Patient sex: F
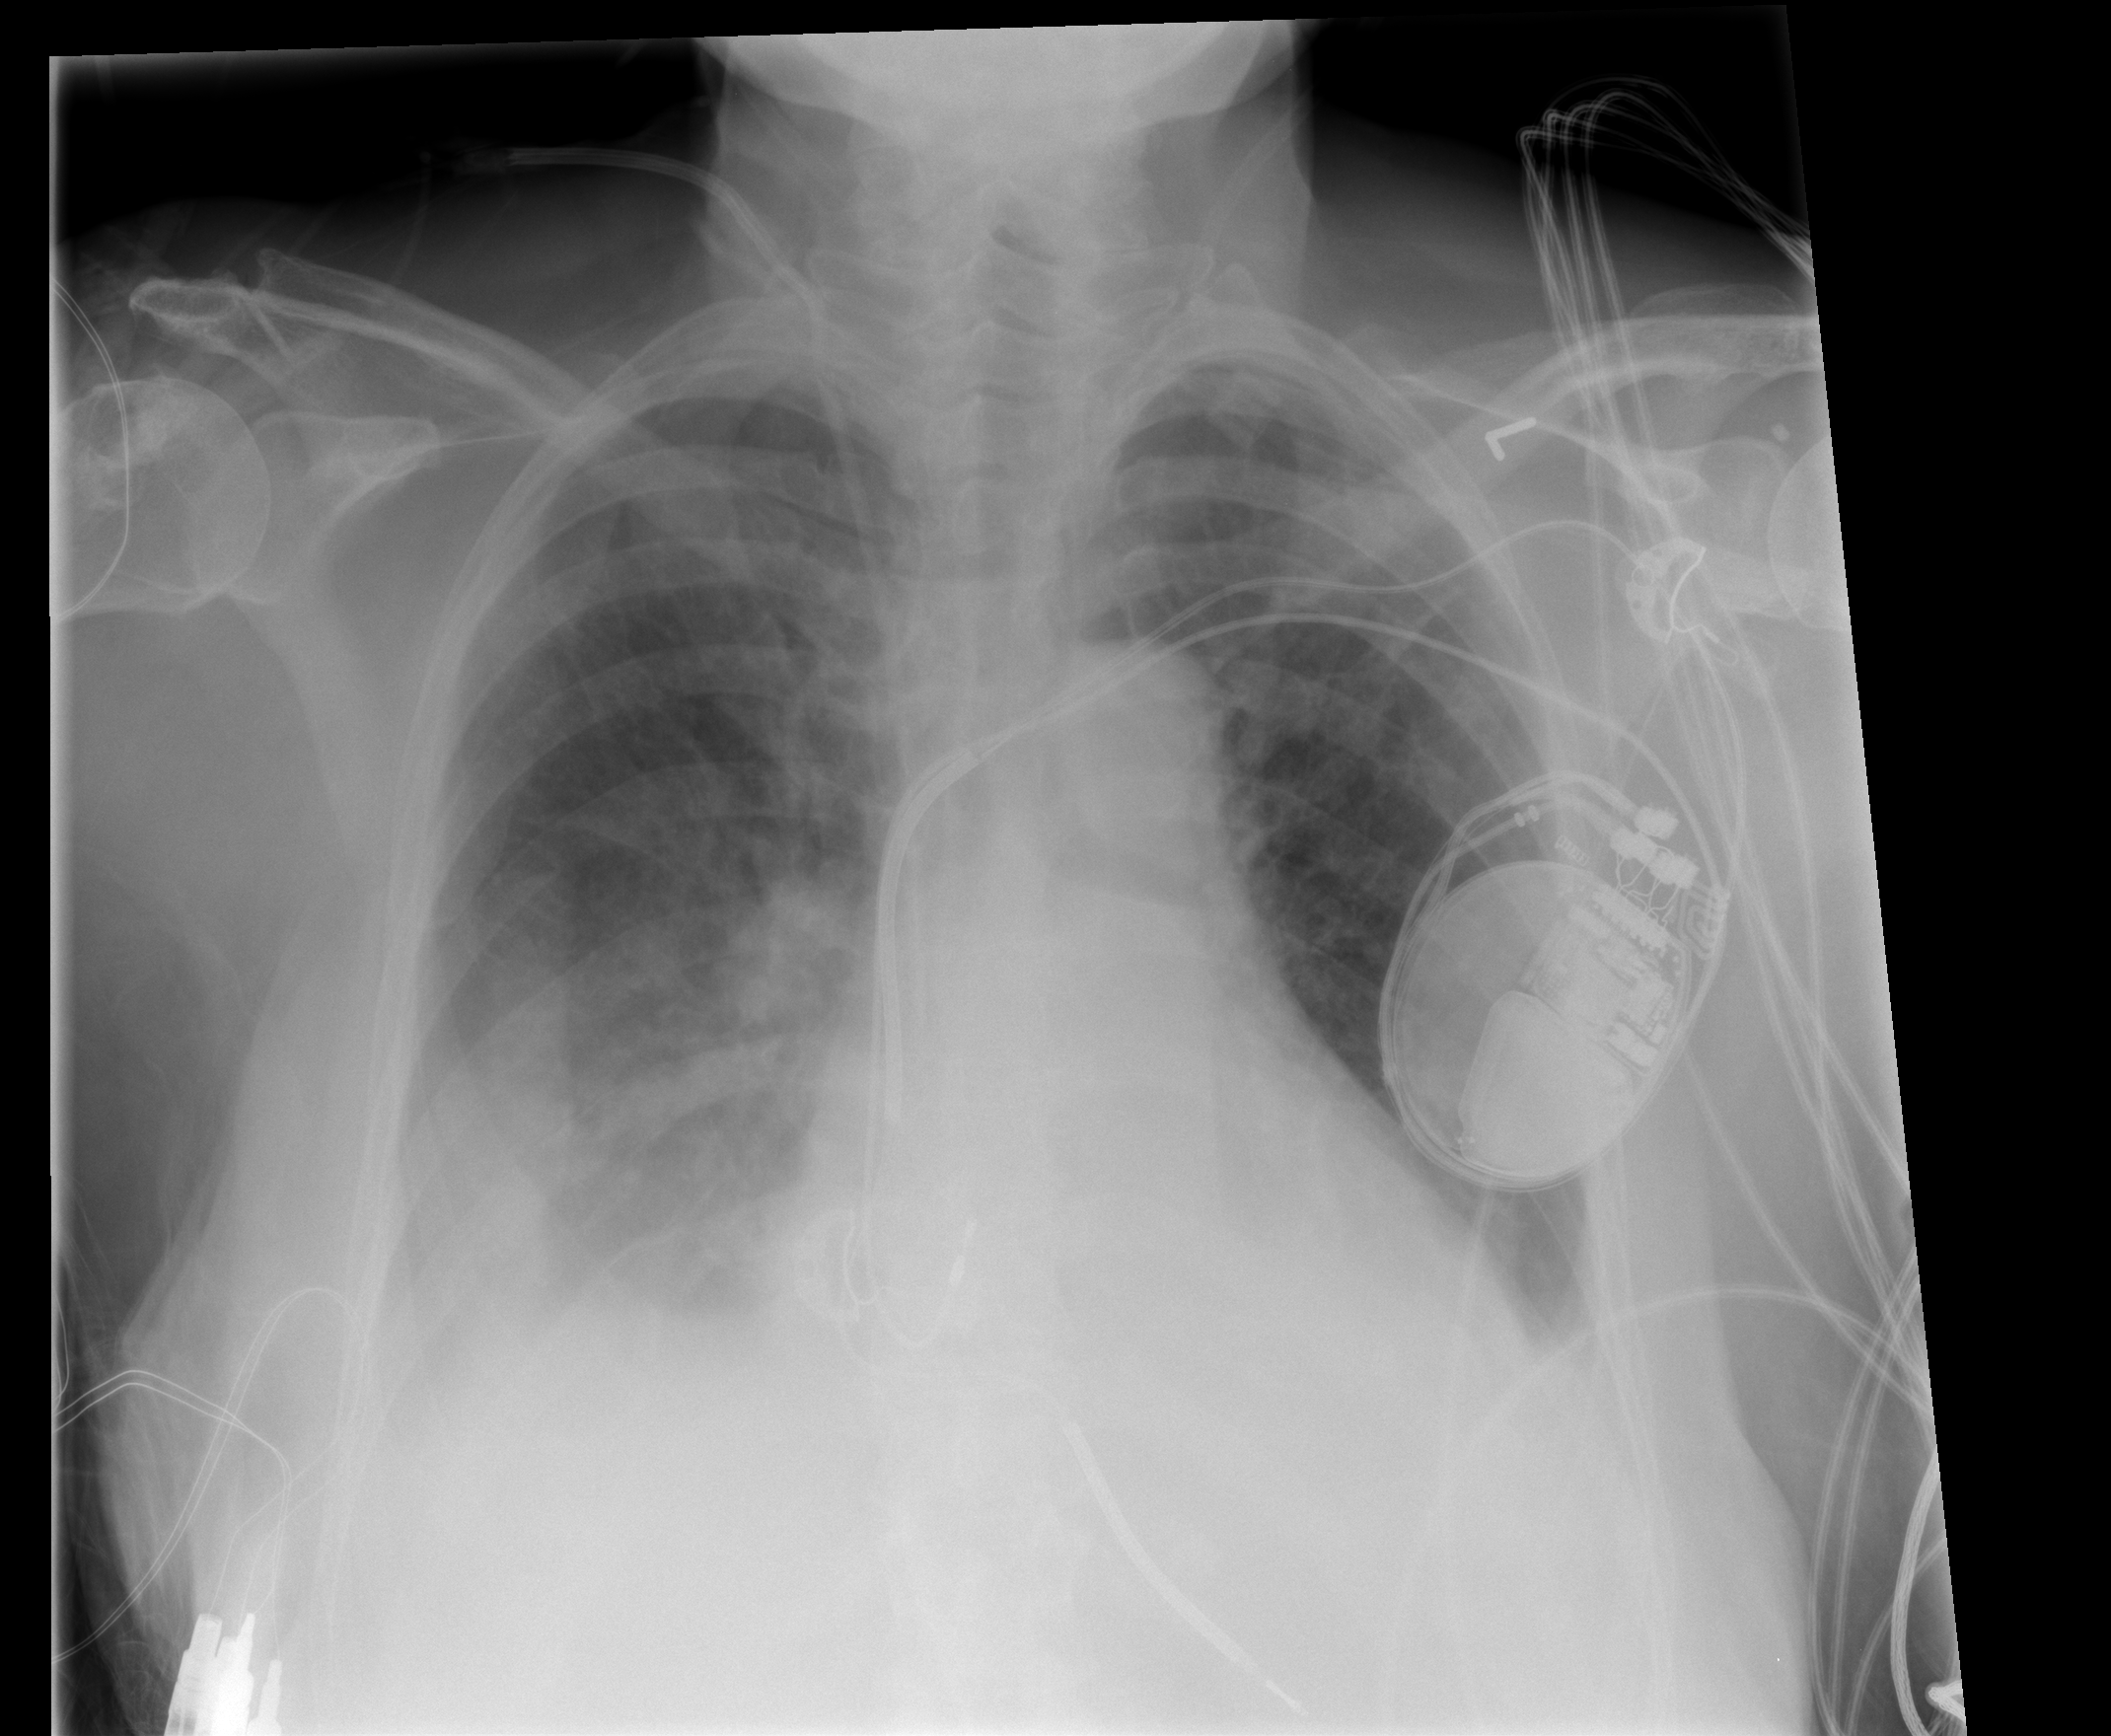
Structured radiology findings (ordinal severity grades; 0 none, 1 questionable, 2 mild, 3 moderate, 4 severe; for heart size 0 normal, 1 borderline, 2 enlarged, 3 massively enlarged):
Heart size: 0
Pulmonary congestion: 2
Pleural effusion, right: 2
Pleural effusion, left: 2
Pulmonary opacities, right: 2
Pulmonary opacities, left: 0
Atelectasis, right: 2
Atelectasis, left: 2